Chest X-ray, PA view. Patient: 74 years old, sex F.
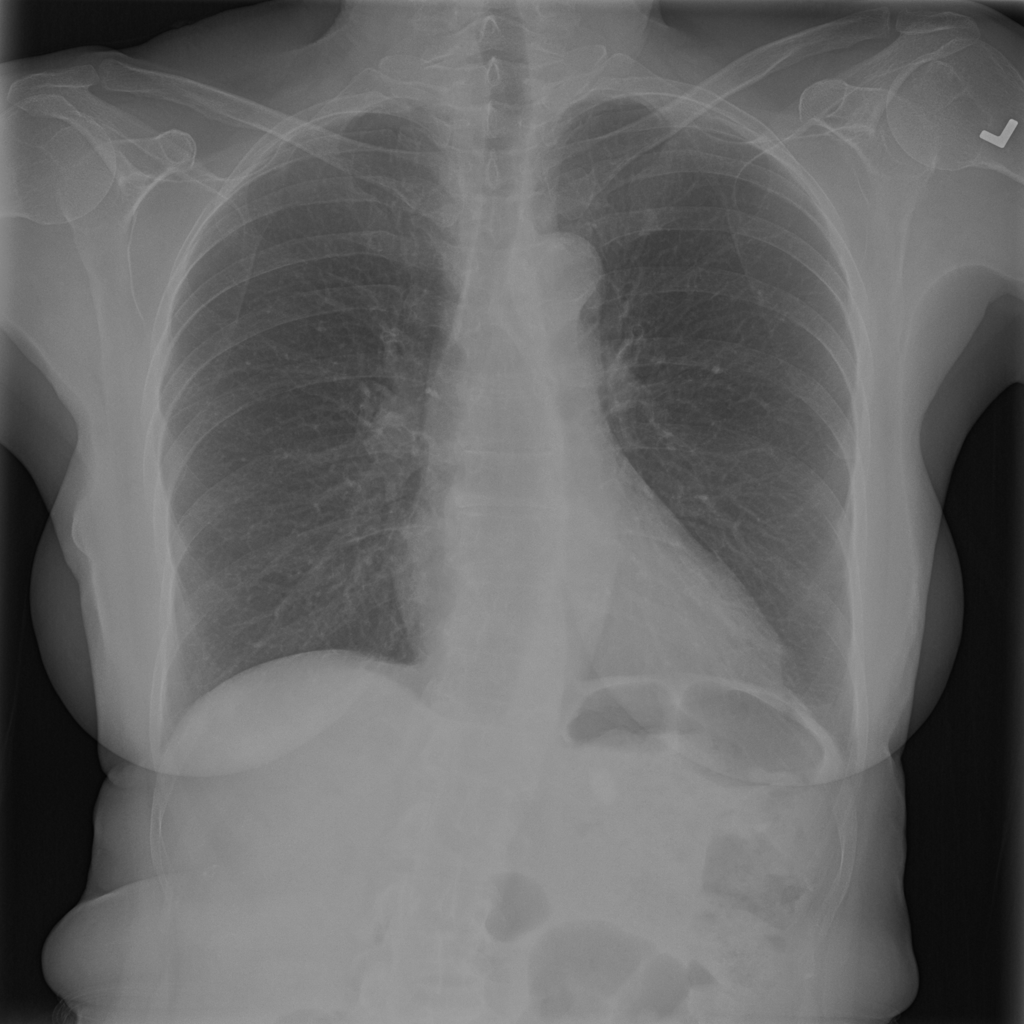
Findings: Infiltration